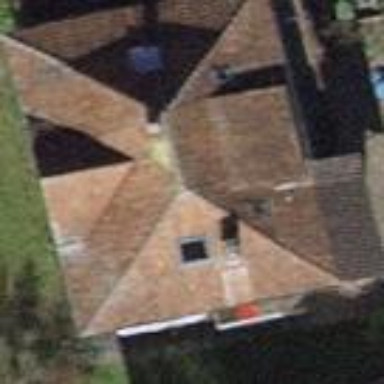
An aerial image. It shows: Detached building.